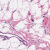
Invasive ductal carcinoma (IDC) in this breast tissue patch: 0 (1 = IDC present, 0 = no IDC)